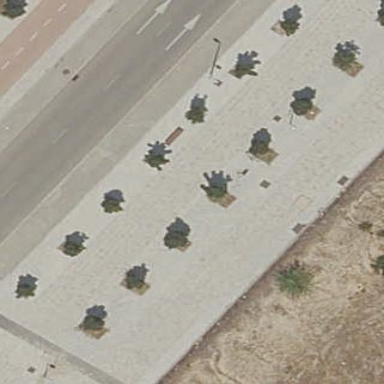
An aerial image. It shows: Street side parking area.